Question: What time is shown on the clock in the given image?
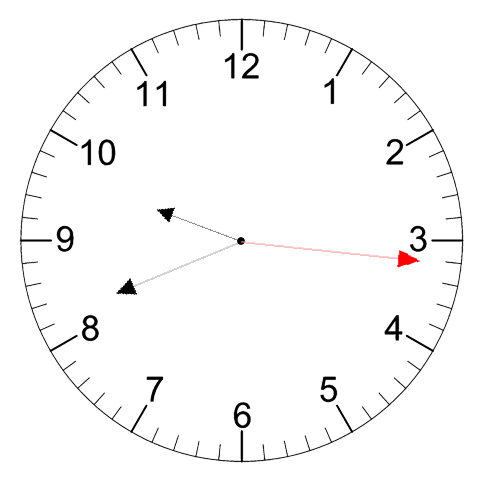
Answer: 09:41:16